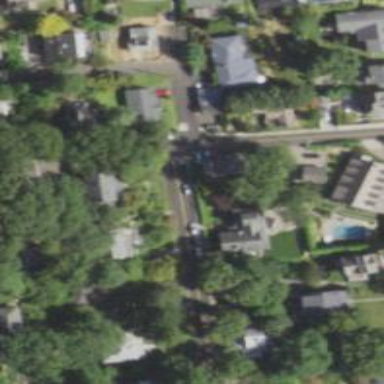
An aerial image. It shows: Stop road.